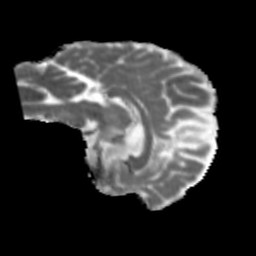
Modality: MD
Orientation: sagittal
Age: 50
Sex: female
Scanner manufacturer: siemens
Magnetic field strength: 3 T
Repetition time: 5.47 s
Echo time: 0.0854 s